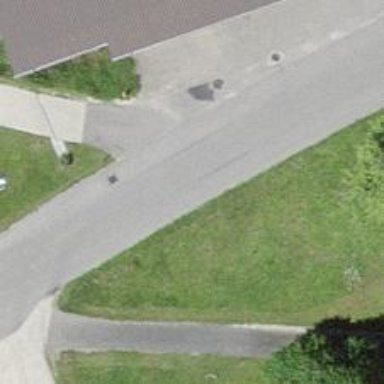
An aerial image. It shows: Unclassified road.